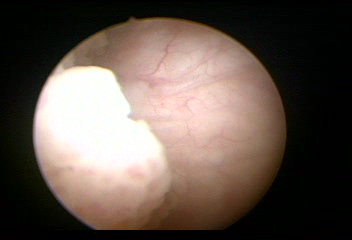
Modality: WLC
Class: Malignant
Subclass: HighGradePapillary
Lesion: L2
Stage: Ta
Morphology: Papillary
Bladder cancer association: Yes
Annotated structures: Tumor